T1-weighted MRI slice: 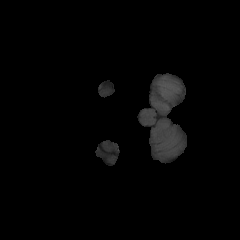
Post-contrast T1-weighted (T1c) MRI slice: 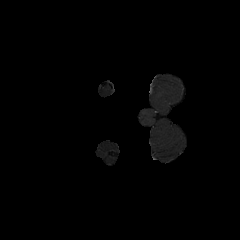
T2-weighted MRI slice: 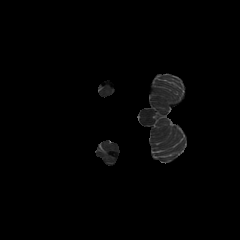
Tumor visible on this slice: no